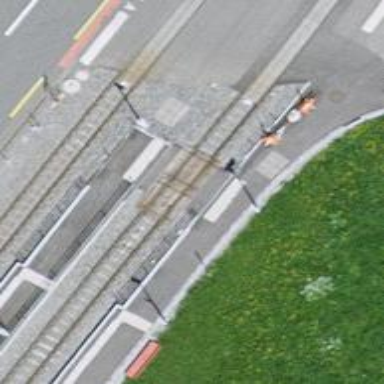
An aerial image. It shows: Crossing for the railway.